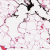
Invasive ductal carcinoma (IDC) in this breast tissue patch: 0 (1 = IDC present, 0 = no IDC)